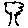
Label: tree